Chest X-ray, AP view. Patient: 62 years old, sex F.
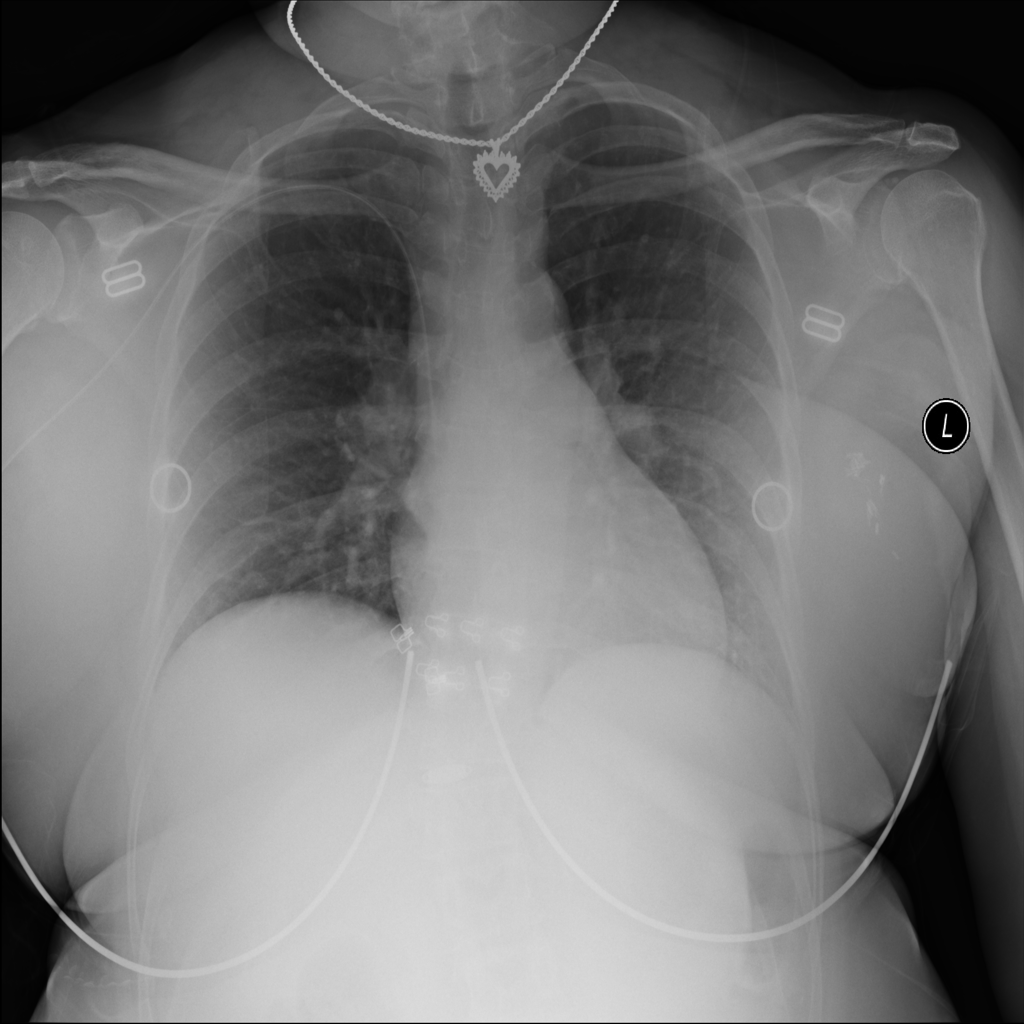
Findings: No Finding